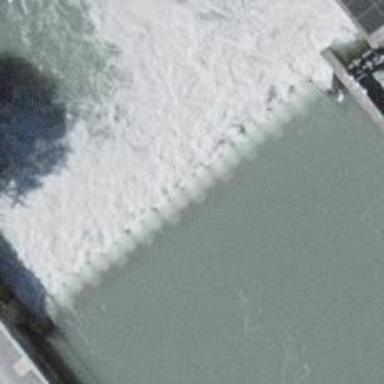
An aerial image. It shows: Weir in waterway.